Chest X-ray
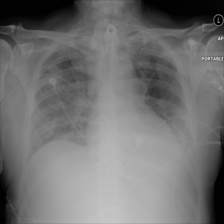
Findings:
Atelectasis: negative
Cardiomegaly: negative
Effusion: negative
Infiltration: positive
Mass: negative
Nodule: negative
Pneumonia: negative
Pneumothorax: negative
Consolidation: negative
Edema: negative
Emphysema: negative
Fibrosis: negative
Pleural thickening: negative
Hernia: negative